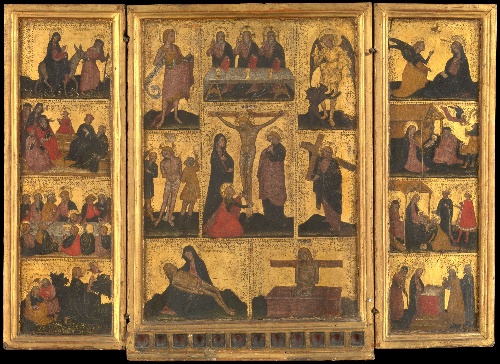
Title: The Life of Christ
Artist: Franceschino Zavattari
Artist bio: Italian, Milan, active 1414–53
Object type: Painting, triptych
Classification: Paintings
Medium: Tempera on wood, gold ground
Dimensions: Central panel, overall, with engaged frame, 24 1/8 x 16 3/4 in. (61.3 x 42.5 cm), painted surface 20 5/8 x 14 3/4 in. (52.4 x 37.5 cm); left wing, overall, with engaged frame, 23 3/8 x 8 1/4 in. (59.4 x 21 cm), painted surface 21 1/2 x 6 1/2 in. (54.6 x 16.5 cm); right wing, overall, with engaged frame, 23 3/8 x 8 1/4 in. (59.4 x 21 cm), painted surface 21 1/2 x 6 1/4 in. (54.6 x 15.9 cm)
Department: European Paintings
Credit line: Rogers Fund, 1909
Accession year: 1909
Repository: Metropolitan Museum of Art, New York, NY
Tags: Saint John the Baptist|Adoration of the Magi|Last Supper|Nativity|Flight Into Egypt|Christ